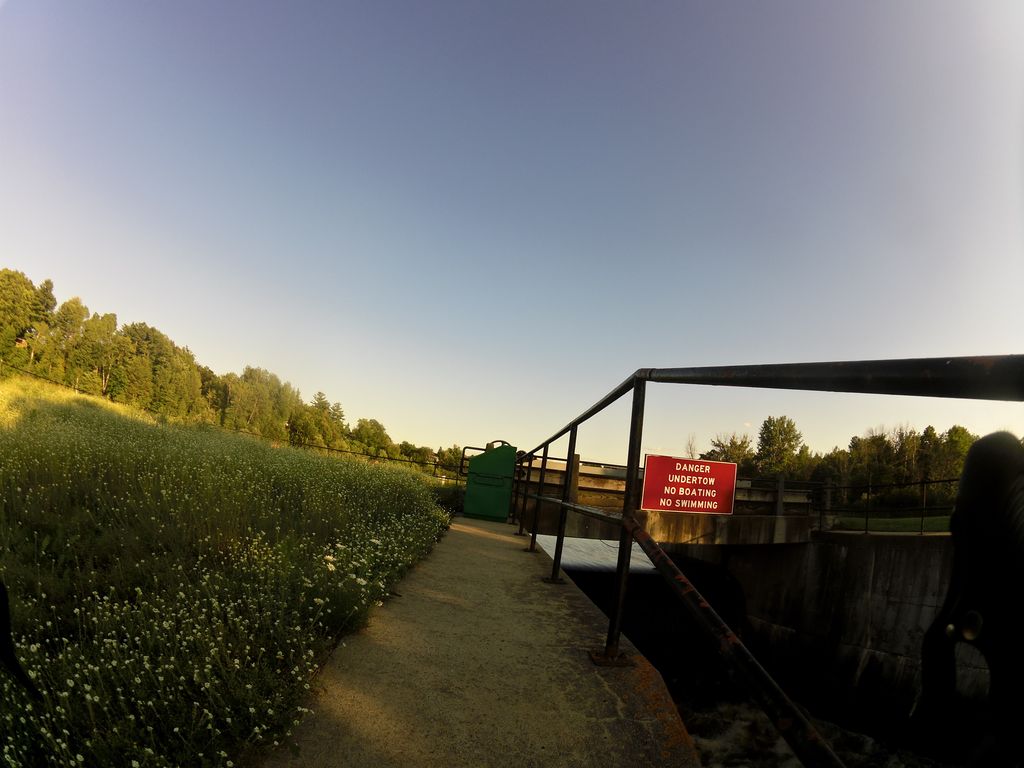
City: ottawa-gatineau